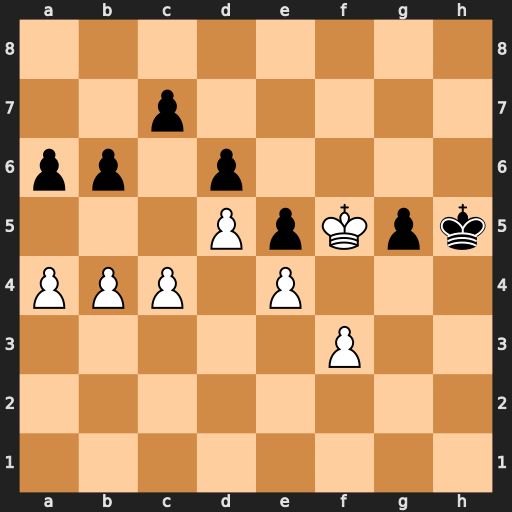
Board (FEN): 8/2p5/pp1p4/3PpKpk/PPP1P3/5P2/8/8
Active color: w
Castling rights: -
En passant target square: -
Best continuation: Ke6 Kh4 Kd7 Kg3 Kxc7